Chest X-ray. View position: AP
Patient age: 31
Patient sex: M
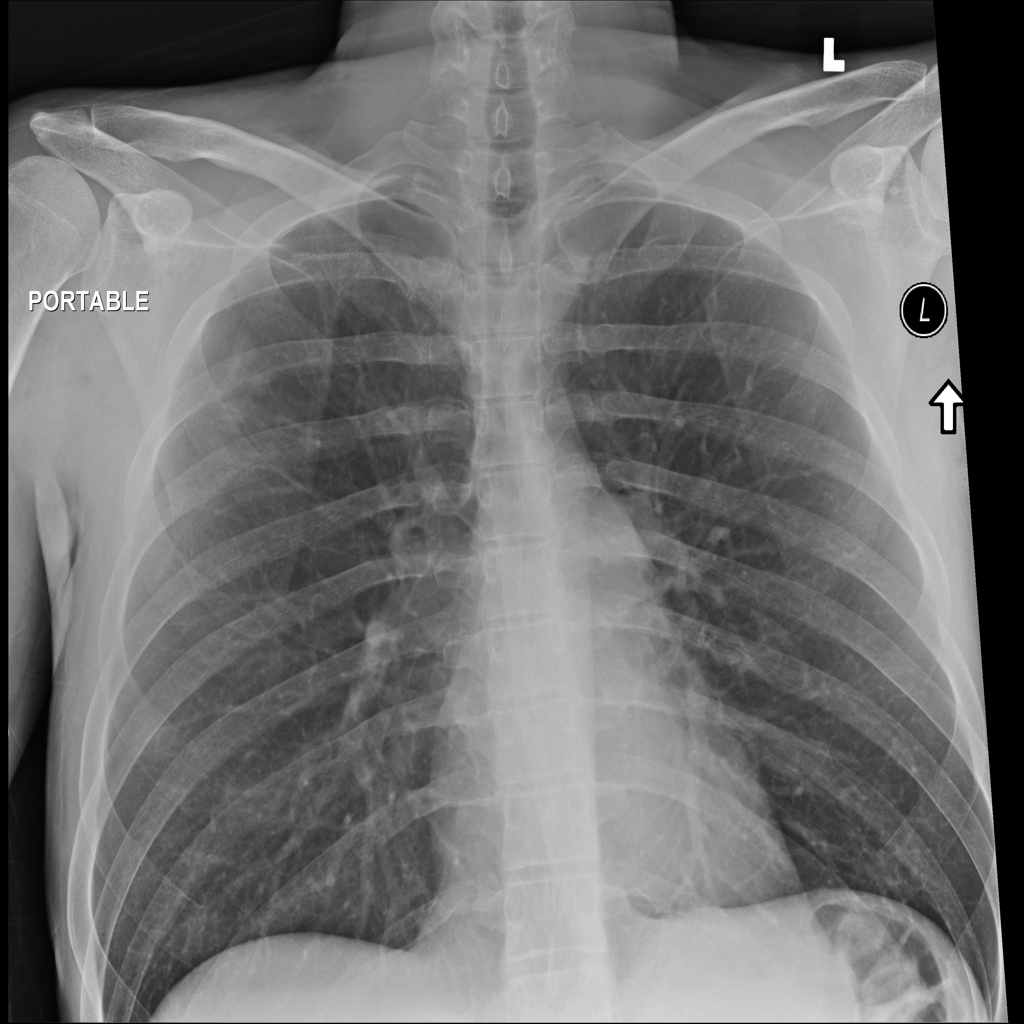
Finding: Pneumothorax